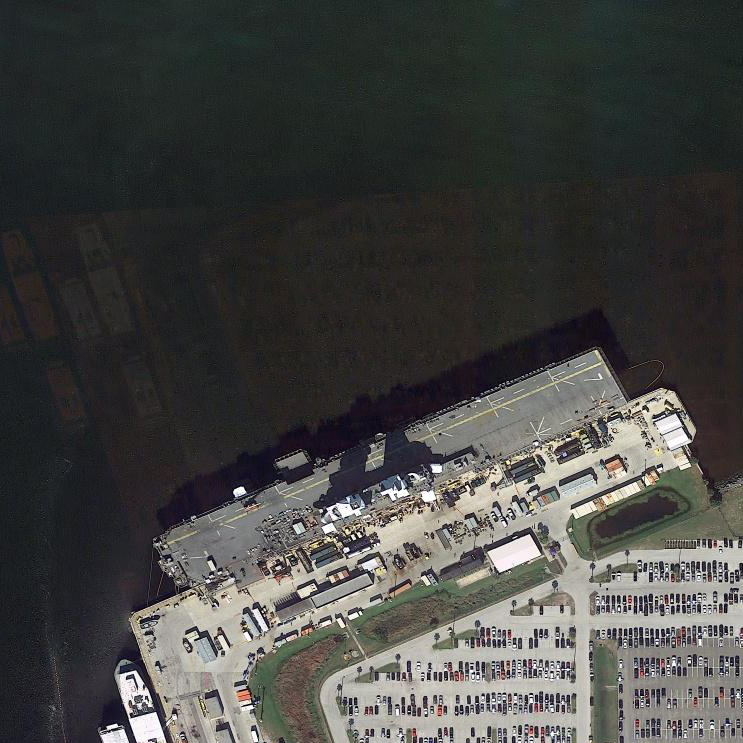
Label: assault